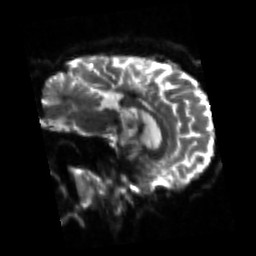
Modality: sbref
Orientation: sagittal
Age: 61
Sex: male
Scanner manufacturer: siemens
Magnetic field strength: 3 T
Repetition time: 4.71 s
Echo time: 0.0906 s